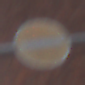
Verkehrszeichen: VerbotDerEinfahrt
Umgebung: Outdoor, Suburban
Tageszeit: MorningAfternoon
Wetter: Overcast
Licht: Natural
Jahreszeit: NotSpecified
Kontrast: LowContrast